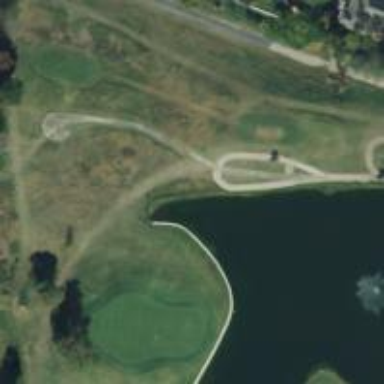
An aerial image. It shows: Path used for both walking and golf.